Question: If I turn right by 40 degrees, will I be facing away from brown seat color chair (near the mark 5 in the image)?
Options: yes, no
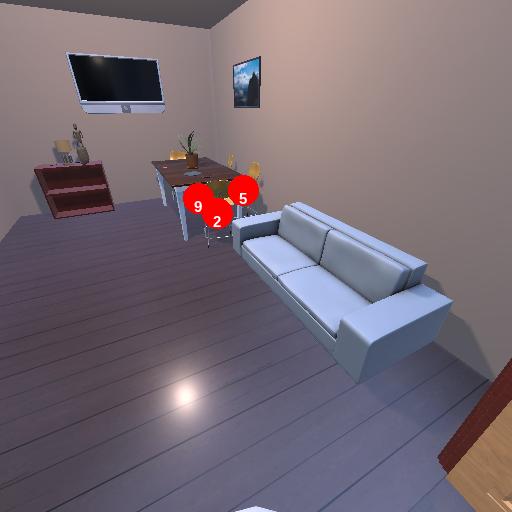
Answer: yes